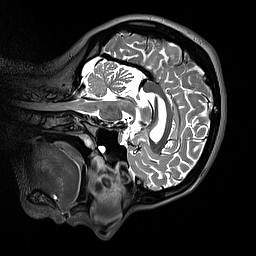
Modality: T2w
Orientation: sagittal
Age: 22
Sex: female
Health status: healthy
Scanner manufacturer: siemens
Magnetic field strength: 3 T
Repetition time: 3.2 s
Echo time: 0.412 s